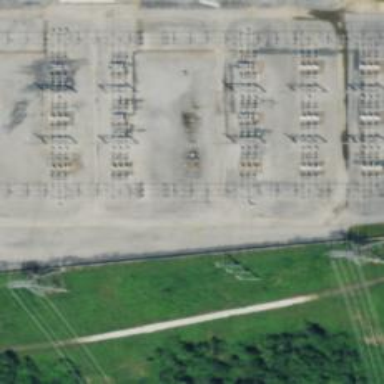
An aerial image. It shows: Switch used for power control.